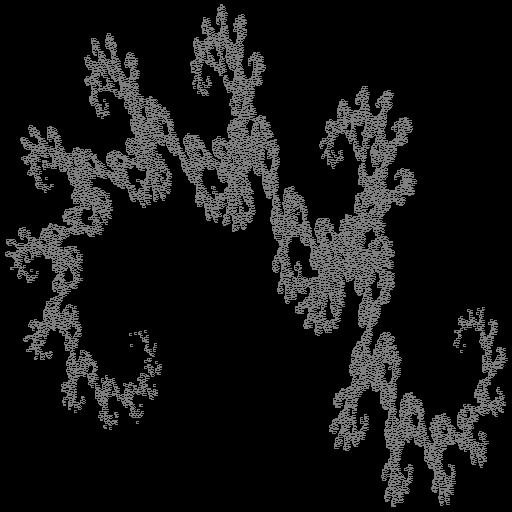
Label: gold_dragon